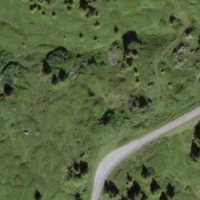
EUNIS habitat code: 23
Species observed at this site:
Rumex alpinus
Arctostaphylos uva-ursi